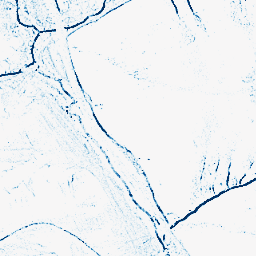
Category: morphological
Decomposition family: morphological_square
Decomposition parameters: operation: closing
size: 3
Upsampling method: sinc_blackman
Upsampling parameters: scale: 2
kernel_size: 4
Upsampling scale: 2